Question: I'm trying to select the "Majors" button on <URL>
I am able to switch into the iframe where this element is contained, but trying to click by using the xpath, id or class name of the element all result in a seemingly random button within the same column being selected. Below is the current code I'm using along with a screenshot of inspection of the button.
'''
majorforexbutton = driver.find_element_by_xpath('/html/body/div[9]/div[1]/div[3]/ul/li[4]')
majorforexbutton.click()
'''
screenshot:

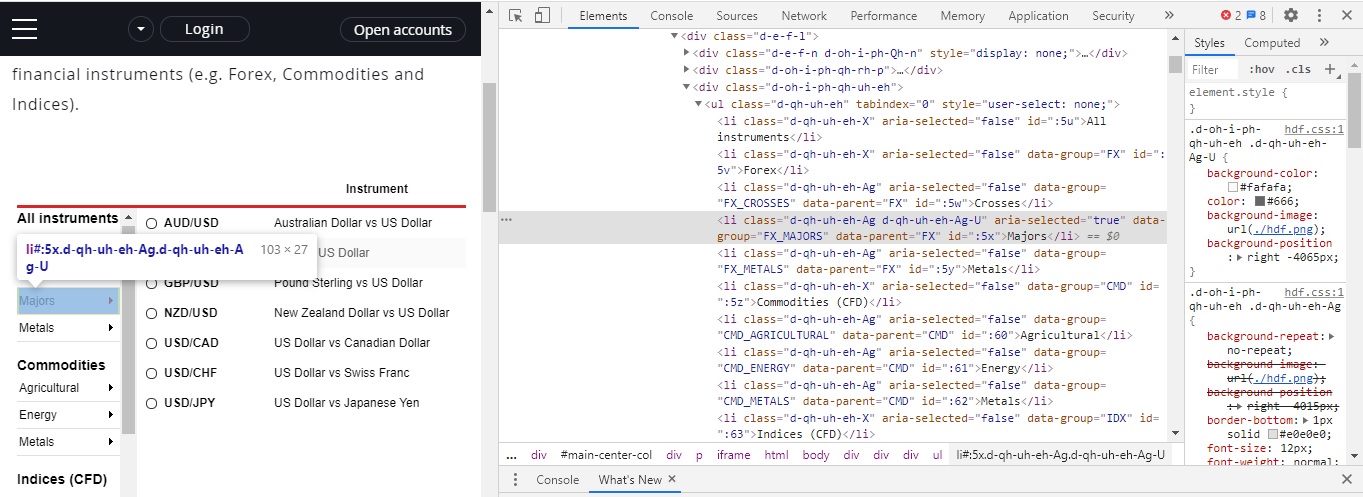
Answer: The element with text as field is within a '<iframe>' so you have to:
- Induce <URL>:- Using 'CSS_SELECTOR':'''
driver.get('https://www.dukascopy.com/swiss/english/marketwatch/historical/')
WebDriverWait(driver, 20).until(EC.frame_to_be_available_and_switch_to_it((By.CSS_SELECTOR,"iframe[src*='freeserv.dukascopy.com/2.0/?path=historical_data_feed']")))
driver.execute_script("return arguments[0].scrollIntoView(true);", WebDriverWait(driver, 20).until(EC.visibility_of_element_located((By.XPATH, "//div[text()='Instrument']"))))
WebDriverWait(driver, 20).until(EC.element_to_be_clickable((By.CSS_SELECTOR, "li[data-group='FX_MAJORS'][data-parent='FX']"))).click()
'''
- Using 'XPATH':'''
driver.get('https://www.dukascopy.com/swiss/english/marketwatch/historical/')
WebDriverWait(driver, 10).until(EC.frame_to_be_available_and_switch_to_it((By.XPATH,"//iframe[contains(@src, 'freeserv.dukascopy.com/2.0/?path=historical_data_feed')]")))
driver.execute_script("return arguments[0].scrollIntoView(true);", WebDriverWait(driver, 20).until(EC.visibility_of_element_located((By.XPATH, "//div[text()='Instrument']"))))
WebDriverWait(driver, 20).until(EC.element_to_be_clickable((By.XPATH, "//li[text()='Majors']"))).click()
'''
- : You have to add the following imports :'''
from selenium.webdriver.support.ui import WebDriverWait
from selenium.webdriver.common.by import By
from selenium.webdriver.support import expected_conditions as EC
'''
- Browser Snapshot:
<URL>
---
## Reference
You can find a couple of relevant discussions in:
- <URL>